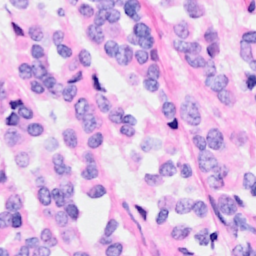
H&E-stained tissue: Breast